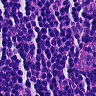
Metastatic tissue present: no